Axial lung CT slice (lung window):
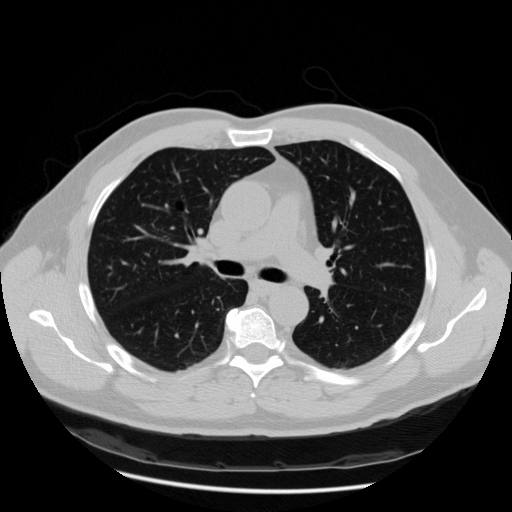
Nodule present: no